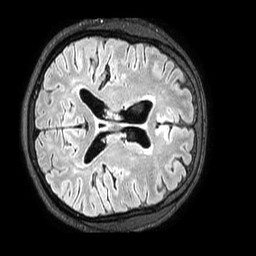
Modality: FLAIR
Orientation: axial
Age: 50
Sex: male
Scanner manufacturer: philips
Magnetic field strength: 3 T
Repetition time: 4.8 s
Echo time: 0.34 s